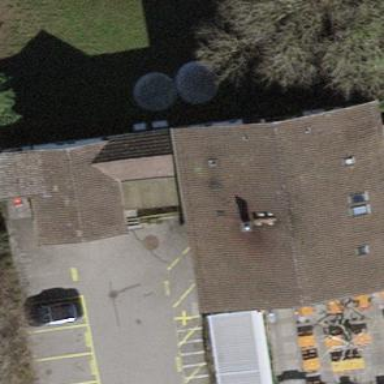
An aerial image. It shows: Building.